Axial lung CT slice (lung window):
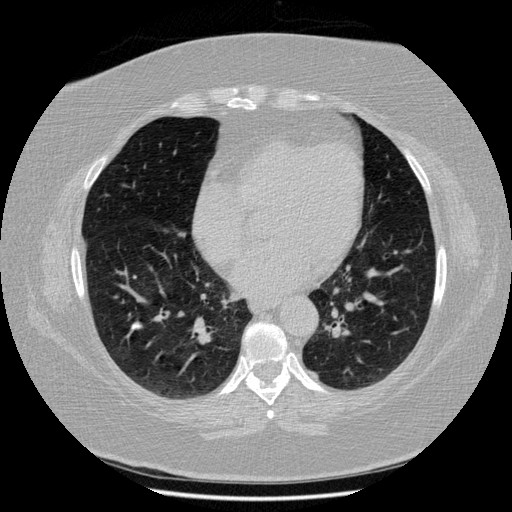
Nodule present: yes
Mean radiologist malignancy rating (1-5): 1